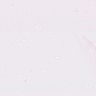
Metastatic tissue present: no